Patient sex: M
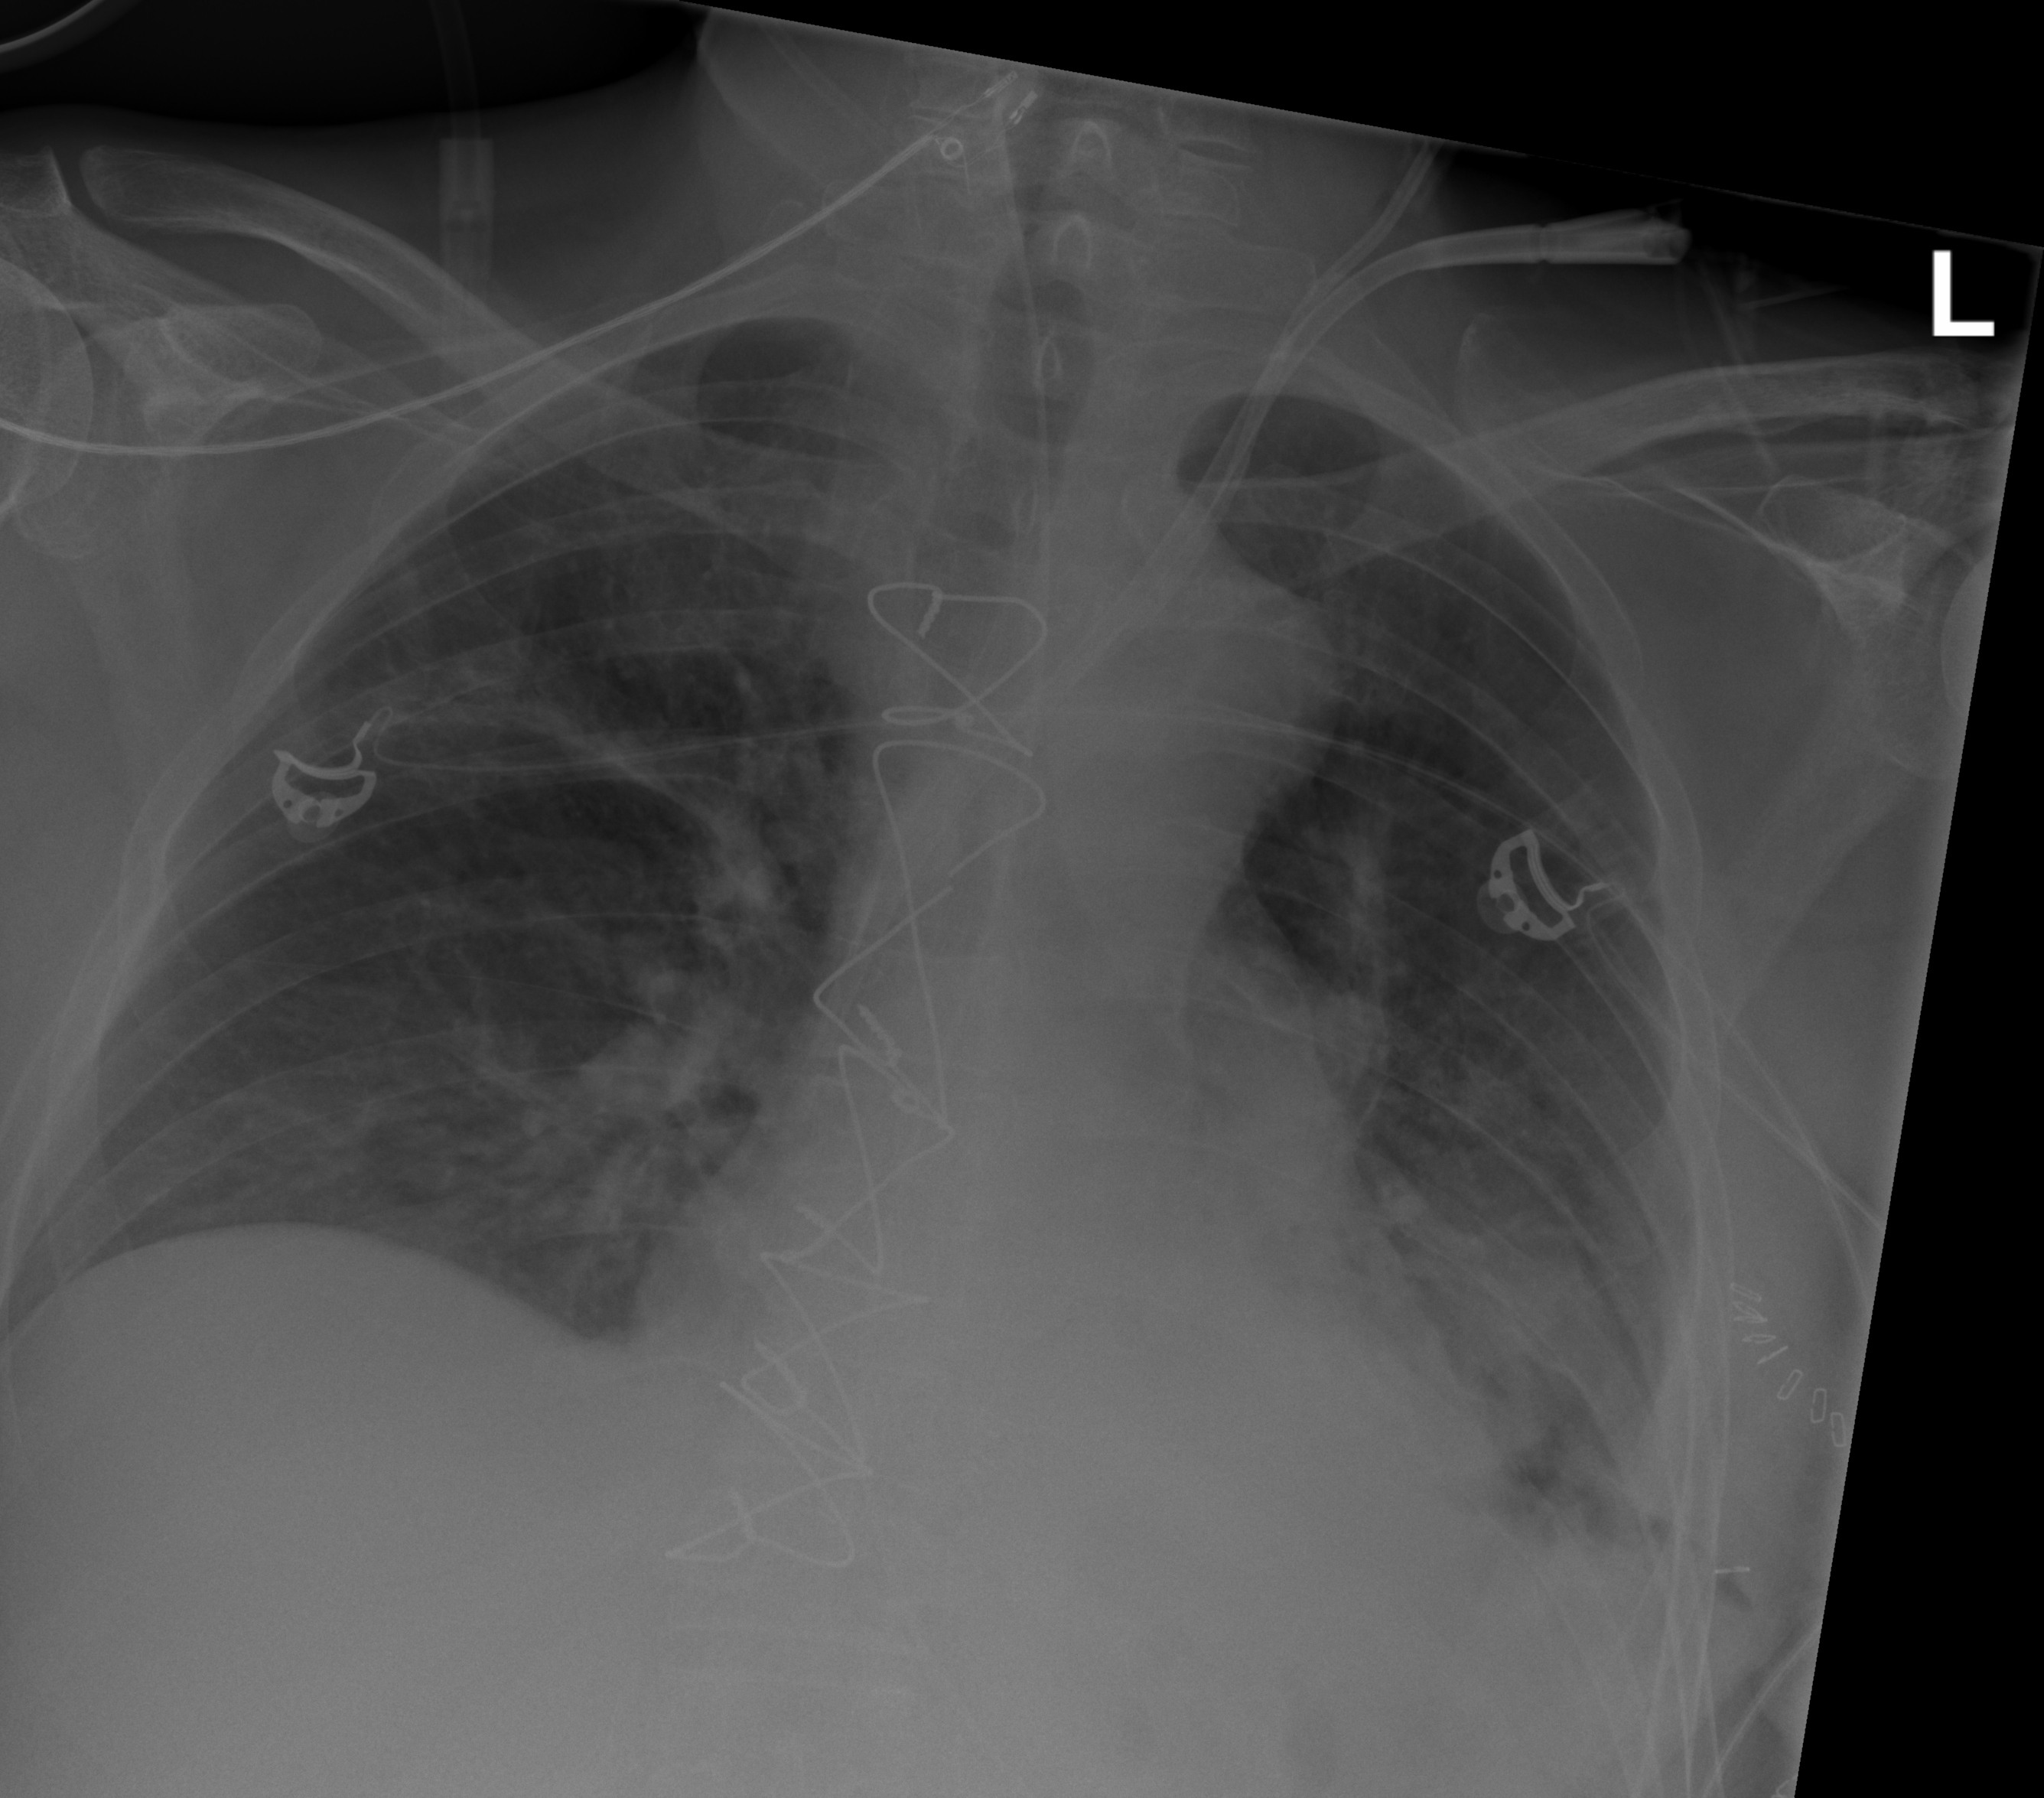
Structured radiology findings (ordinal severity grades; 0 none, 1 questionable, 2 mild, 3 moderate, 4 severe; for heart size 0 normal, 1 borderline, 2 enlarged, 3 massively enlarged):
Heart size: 2
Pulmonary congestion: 2
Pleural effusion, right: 0
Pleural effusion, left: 2
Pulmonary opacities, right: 2
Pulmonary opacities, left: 2
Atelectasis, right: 2
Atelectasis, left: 3